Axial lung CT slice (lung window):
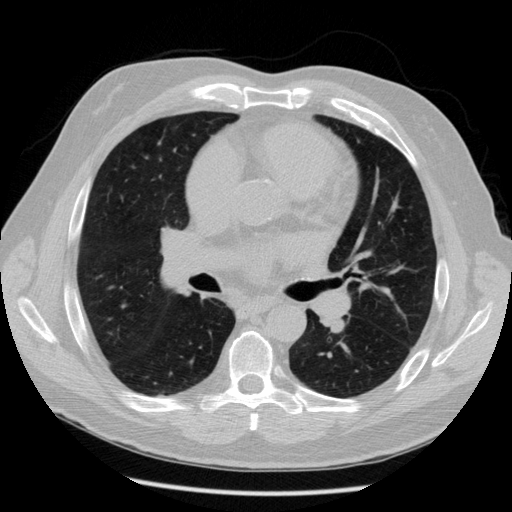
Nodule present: no